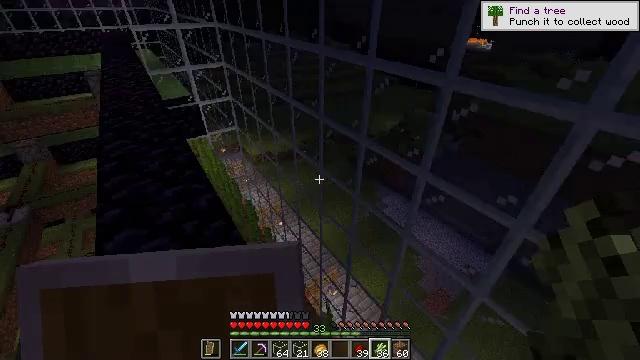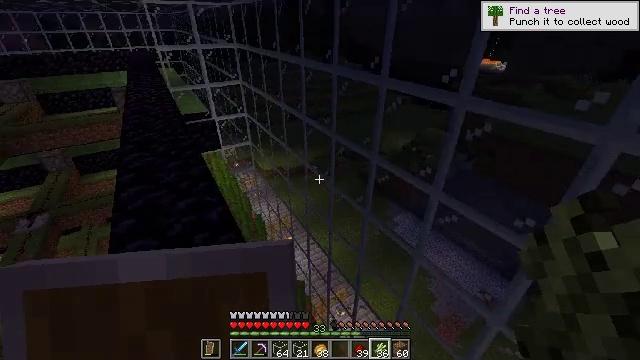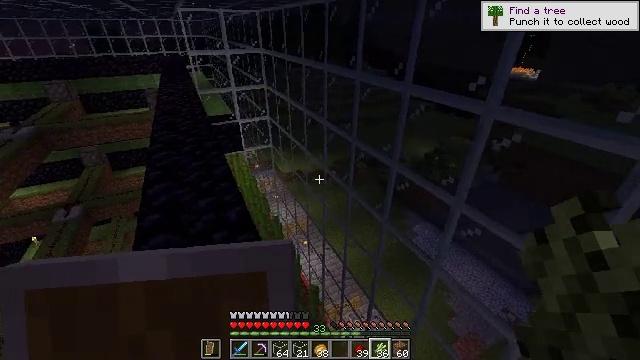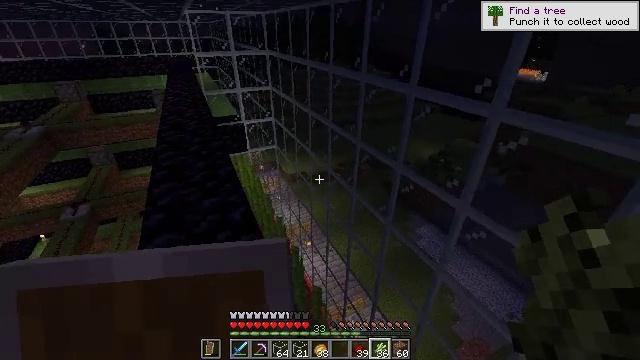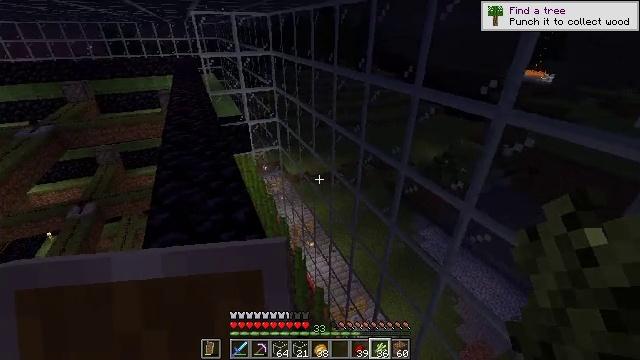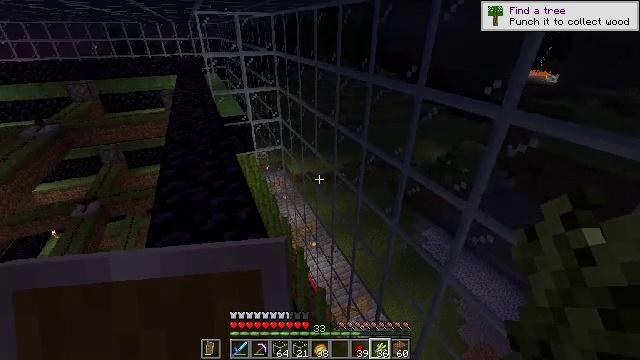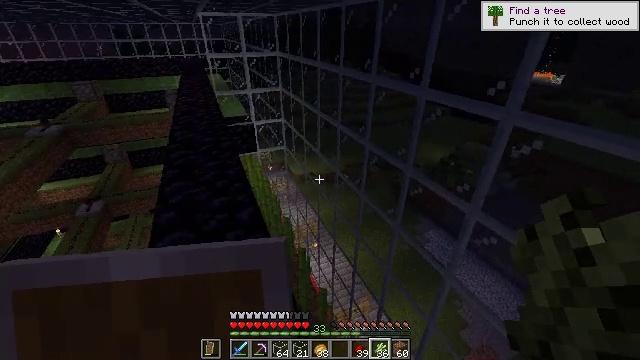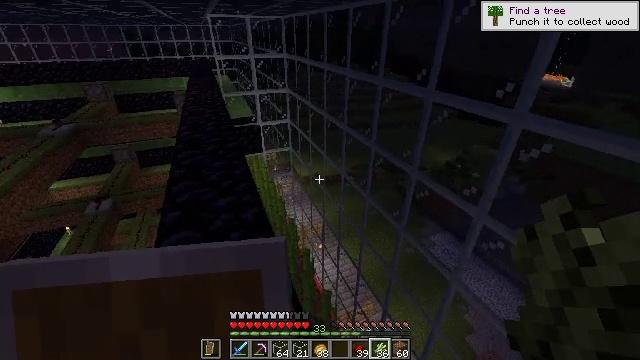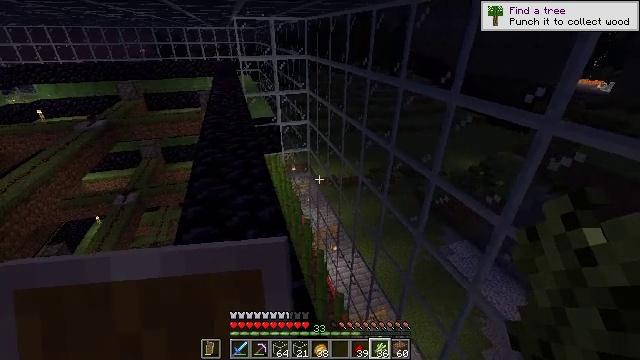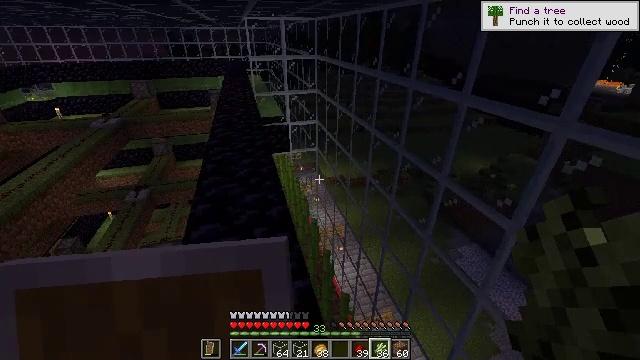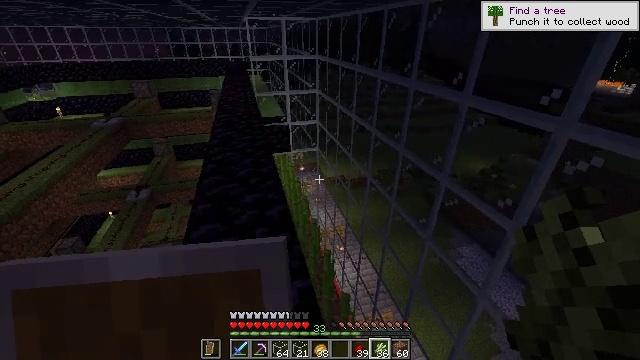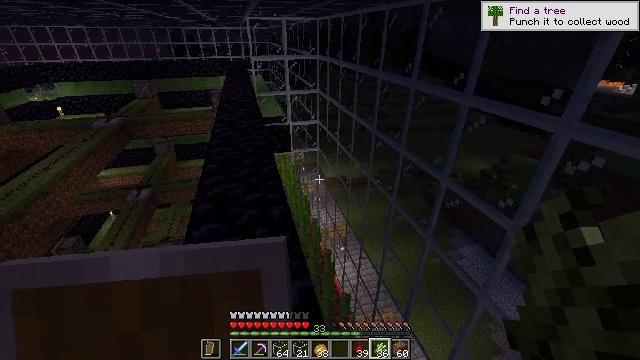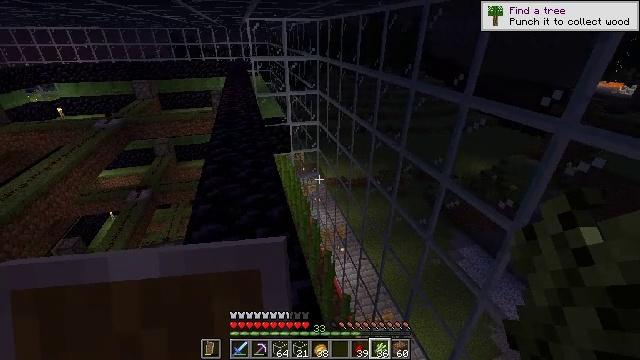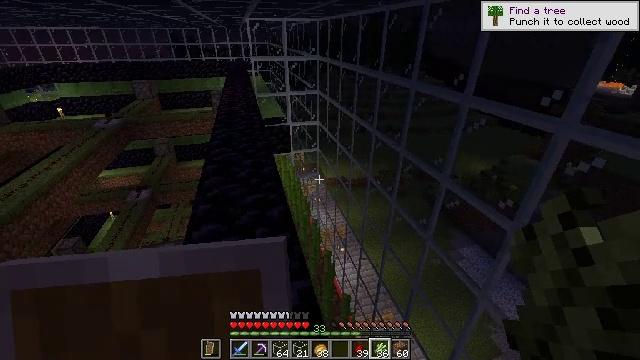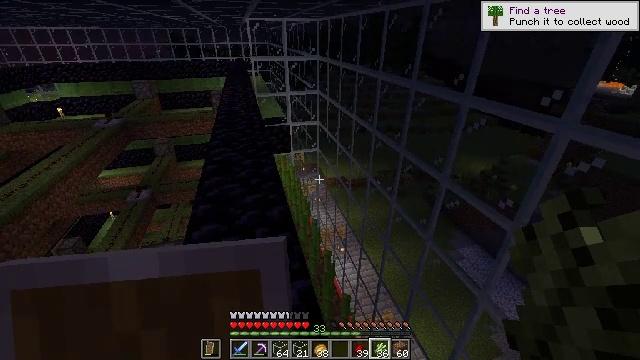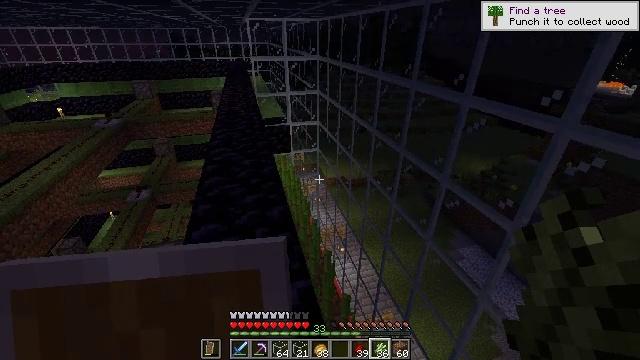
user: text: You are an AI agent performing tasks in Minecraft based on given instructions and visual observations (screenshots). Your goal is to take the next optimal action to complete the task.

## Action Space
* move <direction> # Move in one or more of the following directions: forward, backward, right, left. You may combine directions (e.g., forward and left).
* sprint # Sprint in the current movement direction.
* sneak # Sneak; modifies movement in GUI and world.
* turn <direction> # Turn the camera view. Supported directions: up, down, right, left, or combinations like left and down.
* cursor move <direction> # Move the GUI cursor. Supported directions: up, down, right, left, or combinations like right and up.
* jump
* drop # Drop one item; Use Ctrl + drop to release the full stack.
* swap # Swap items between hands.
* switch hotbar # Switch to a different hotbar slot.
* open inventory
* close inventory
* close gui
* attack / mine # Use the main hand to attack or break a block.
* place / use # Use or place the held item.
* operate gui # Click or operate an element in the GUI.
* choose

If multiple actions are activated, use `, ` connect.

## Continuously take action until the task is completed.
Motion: motion action
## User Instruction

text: Mine the redstone wire connected to mechanisms.
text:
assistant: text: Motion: turn left and up
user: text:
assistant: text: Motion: turn left and up
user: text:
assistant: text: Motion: turn left
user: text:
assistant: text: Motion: no_op
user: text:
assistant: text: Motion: no_op
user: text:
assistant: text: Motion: no_op
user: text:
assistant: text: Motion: turn left
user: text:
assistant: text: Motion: turn left
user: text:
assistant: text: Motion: turn left
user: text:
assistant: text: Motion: no_op
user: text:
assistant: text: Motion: no_op
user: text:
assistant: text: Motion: no_op
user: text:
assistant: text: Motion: no_op
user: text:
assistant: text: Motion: no_op
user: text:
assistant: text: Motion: no_op
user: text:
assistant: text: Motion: no_op
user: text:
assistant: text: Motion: no_op
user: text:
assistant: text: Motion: no_op
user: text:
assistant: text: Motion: no_op
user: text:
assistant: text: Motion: no_op
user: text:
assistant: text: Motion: no_op
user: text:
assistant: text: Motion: no_op
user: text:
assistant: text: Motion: no_op
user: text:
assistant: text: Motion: no_op
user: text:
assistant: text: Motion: no_op
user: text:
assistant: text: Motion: no_op
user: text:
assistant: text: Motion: no_op
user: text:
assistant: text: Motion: no_op
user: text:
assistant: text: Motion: no_op
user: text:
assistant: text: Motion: no_op